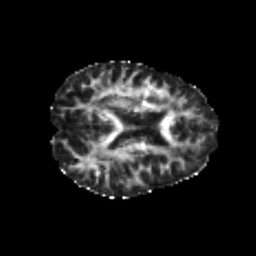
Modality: FA
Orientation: axial
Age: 25
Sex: female
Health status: healthy
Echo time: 0.074 s